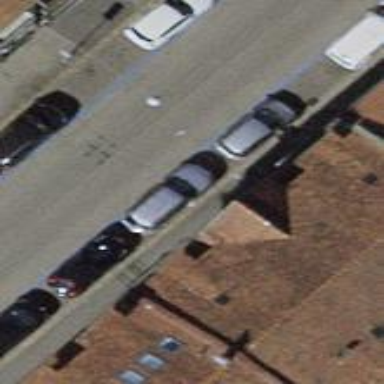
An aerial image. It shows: Parking lane.